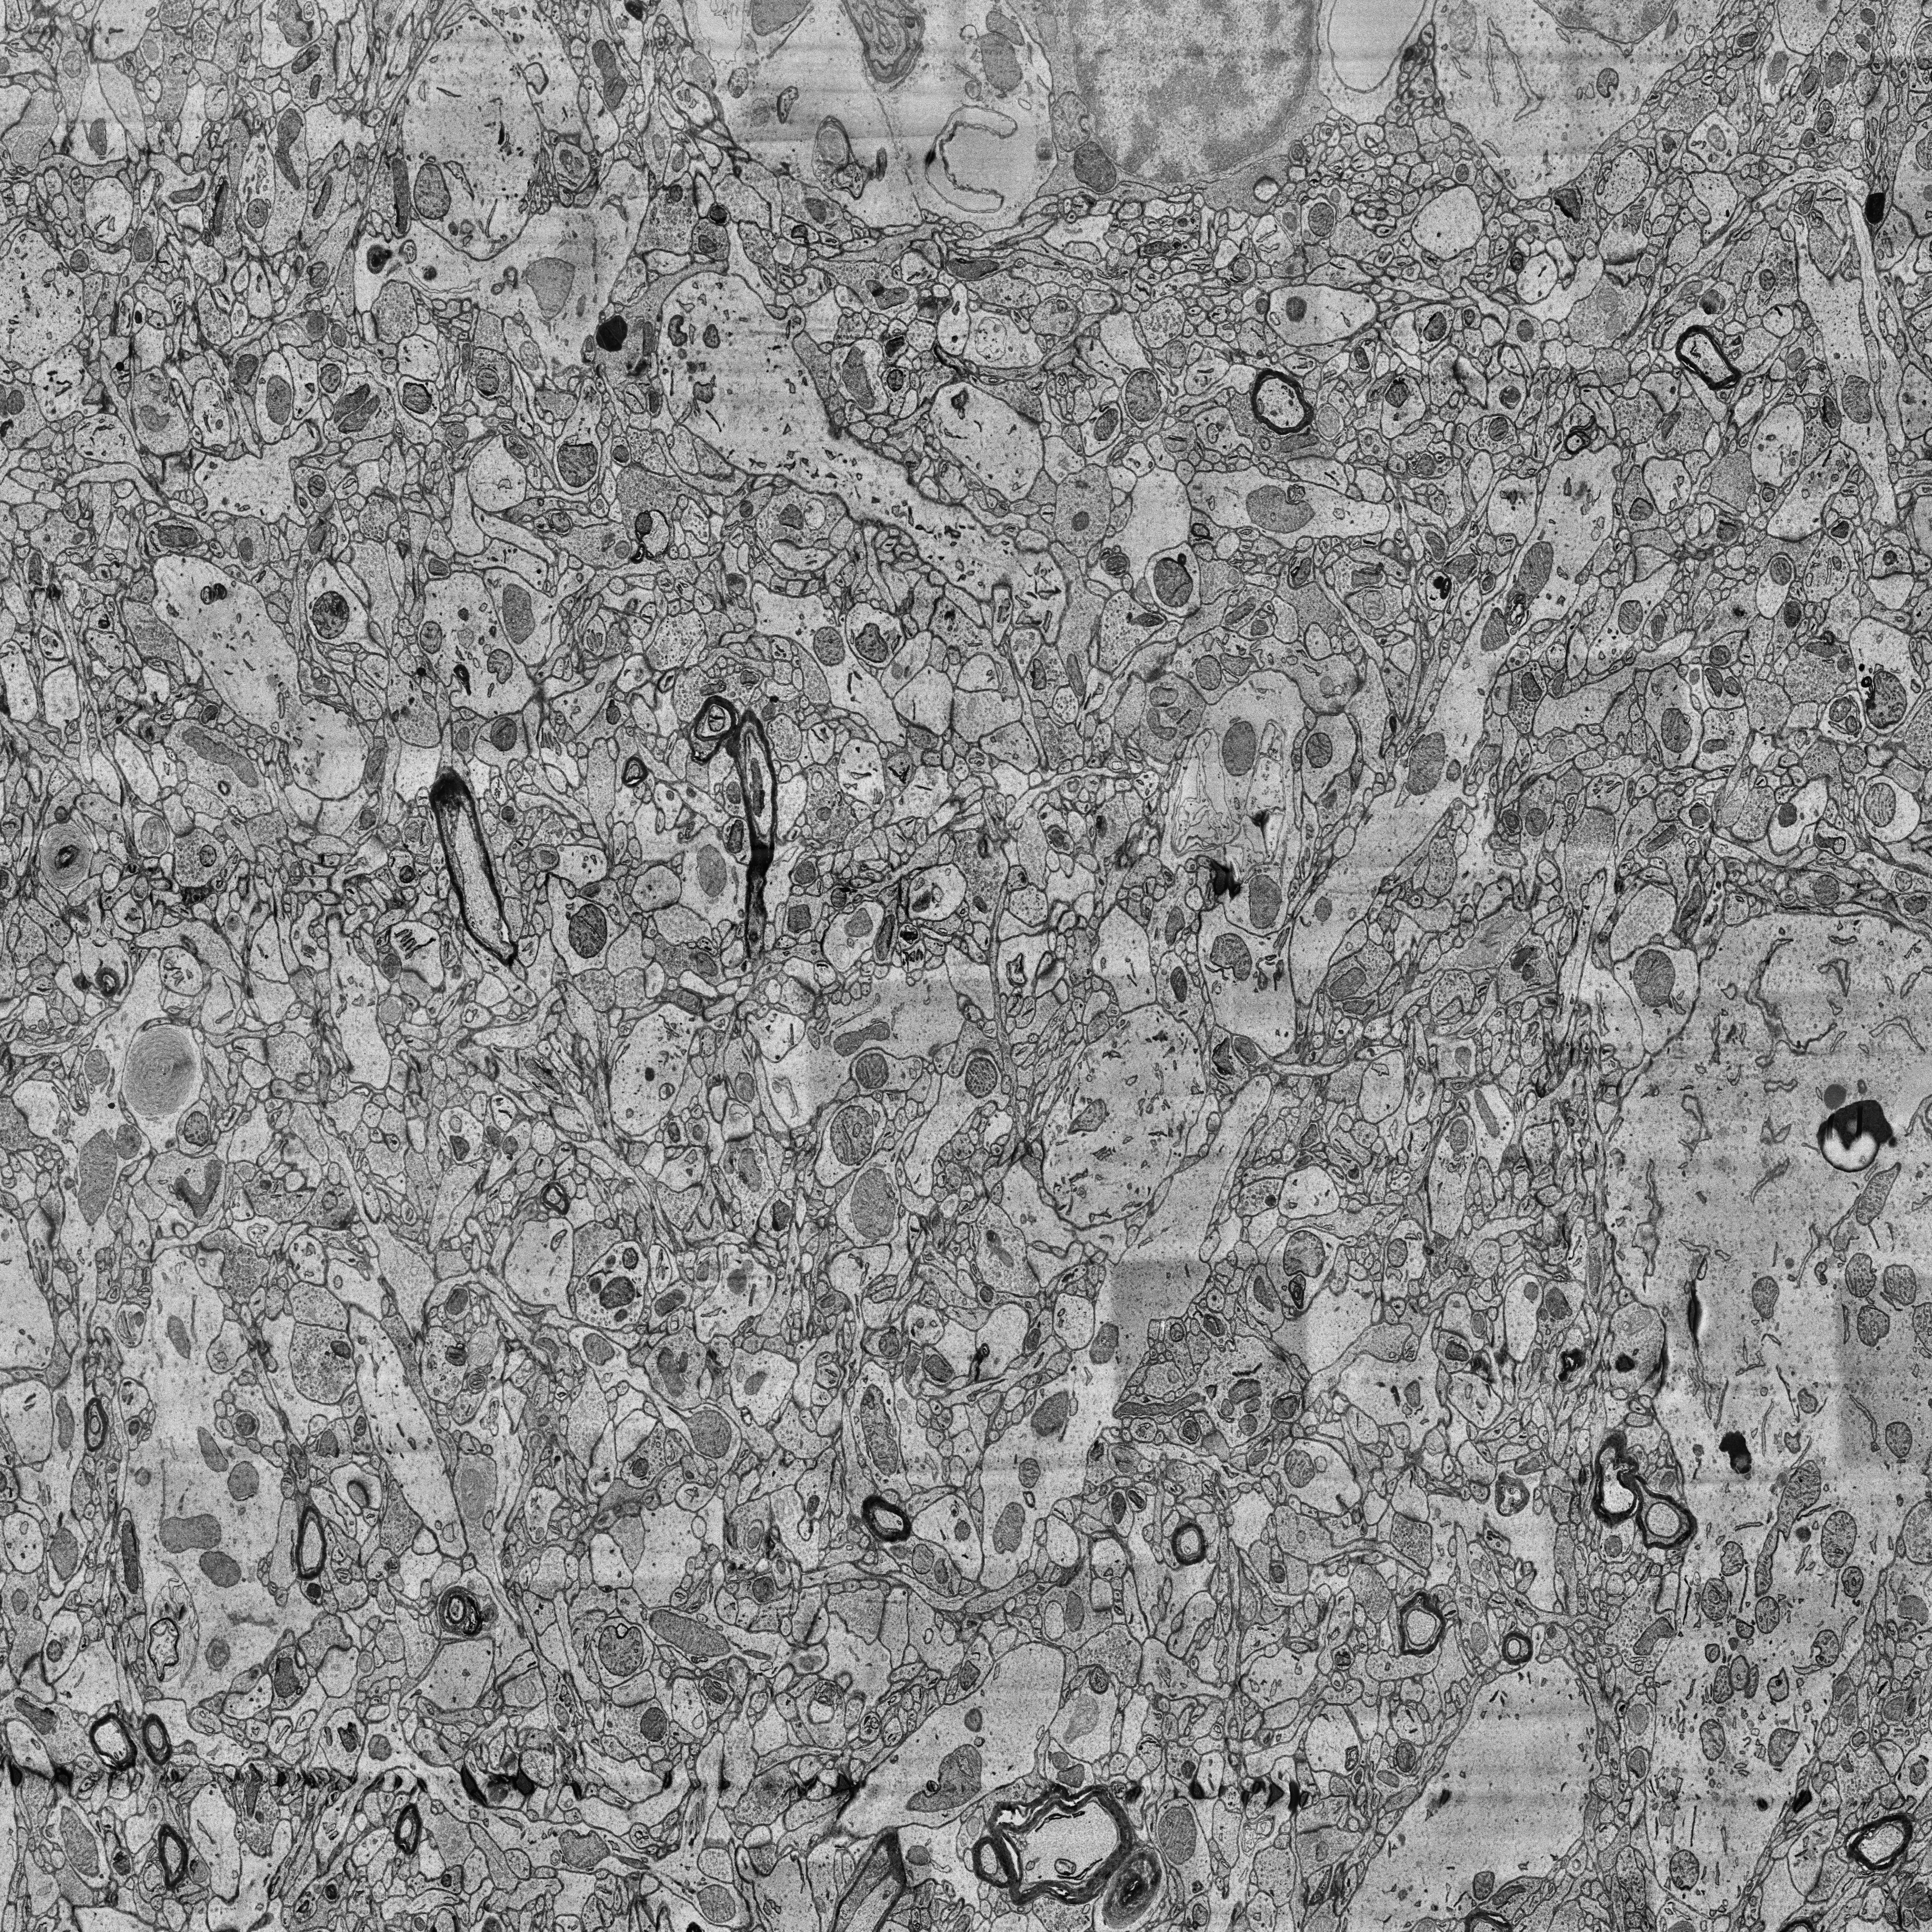
Electron microscopy slice of human cortex tissue
Slice depth (z): 175
Mitochondria instances in slice: 498